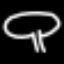
Label: mushroom